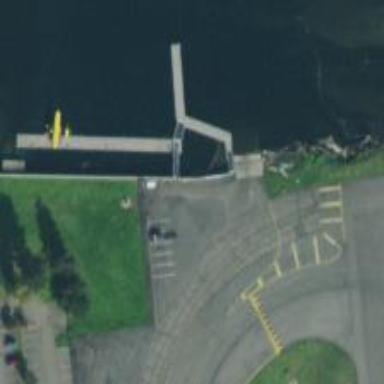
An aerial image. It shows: Slipway on leisure land.